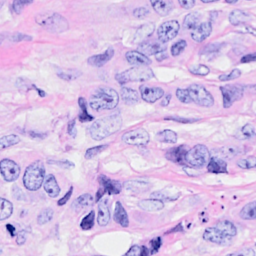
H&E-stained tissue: Breast